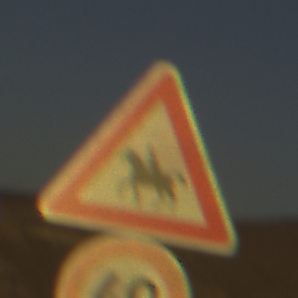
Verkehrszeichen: ReiterRechts
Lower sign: Geschwindigkeit40
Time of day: SunriseSunset
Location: Outdoor (Nature)
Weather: Clear
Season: NotSpecified
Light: Natural